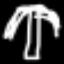
Label: palm tree